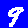
Digit: 9